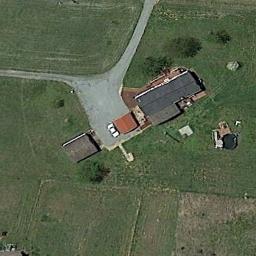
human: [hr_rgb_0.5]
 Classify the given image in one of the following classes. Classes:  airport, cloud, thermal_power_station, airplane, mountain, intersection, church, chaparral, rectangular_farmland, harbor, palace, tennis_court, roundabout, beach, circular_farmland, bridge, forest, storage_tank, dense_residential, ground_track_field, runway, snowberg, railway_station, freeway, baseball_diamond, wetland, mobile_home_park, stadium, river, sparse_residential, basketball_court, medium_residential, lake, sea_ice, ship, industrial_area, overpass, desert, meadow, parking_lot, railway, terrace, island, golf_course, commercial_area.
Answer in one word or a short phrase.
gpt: sparse_residential